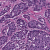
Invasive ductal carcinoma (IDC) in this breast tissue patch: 1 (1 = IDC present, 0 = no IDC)